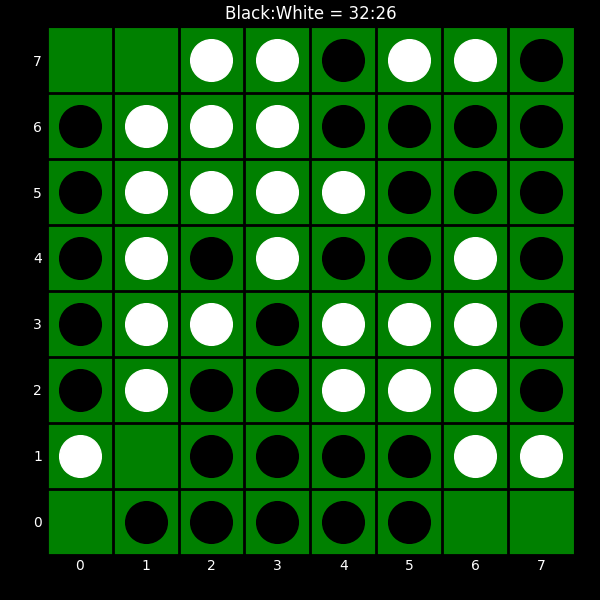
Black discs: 32
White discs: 26